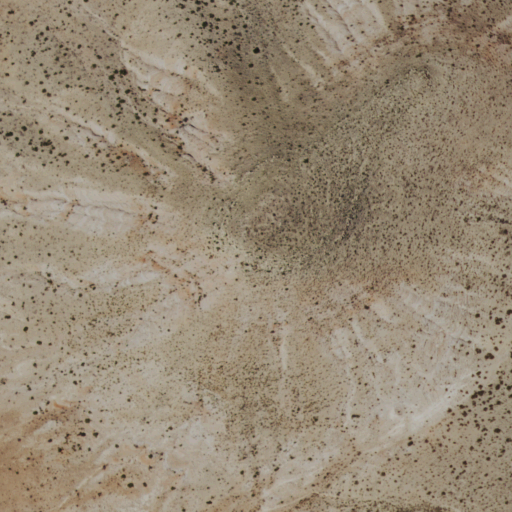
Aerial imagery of mountain in New Mexico named Cone Butte containing only shrub